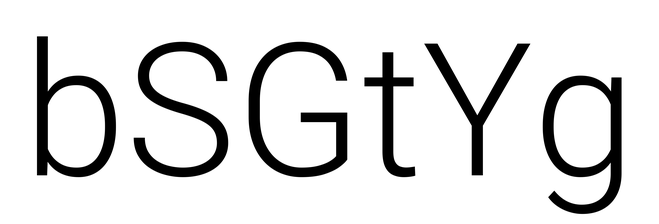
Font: Roboto_Light